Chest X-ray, PA view. Patient: 32 years old, sex M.
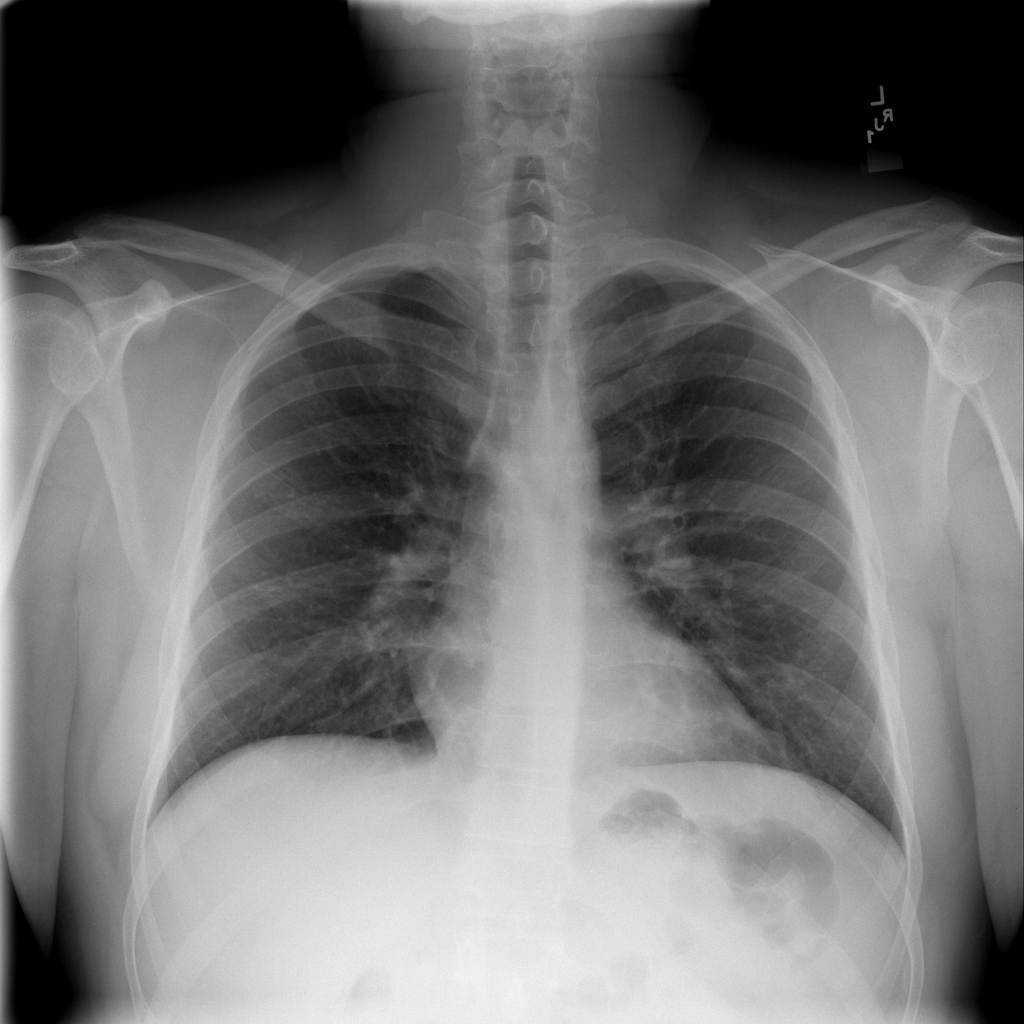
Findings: No Finding